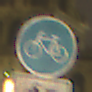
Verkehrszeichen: Radweg
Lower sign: EinspurigeFahrzeugeFrei2
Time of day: Night
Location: Outdoor (Urban)
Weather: Overcast
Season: NotSpecified
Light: Artificial